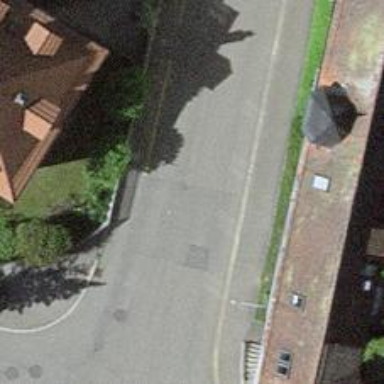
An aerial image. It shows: Residential road with asphalt surface and sidewalk on the left side.